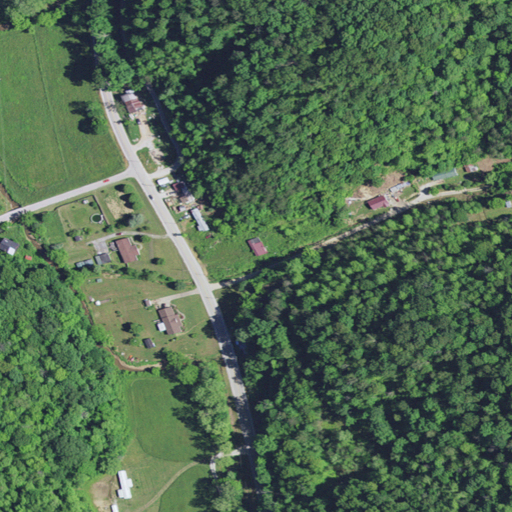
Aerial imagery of valley in Kentucky named Tabletree Hollow containing deciduous forest, low intensity development, pasture, medium intensity development, mixed forest, and open development